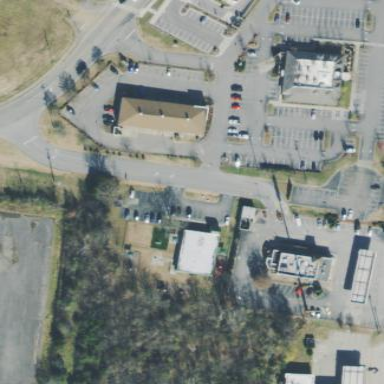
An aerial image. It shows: Retail area.